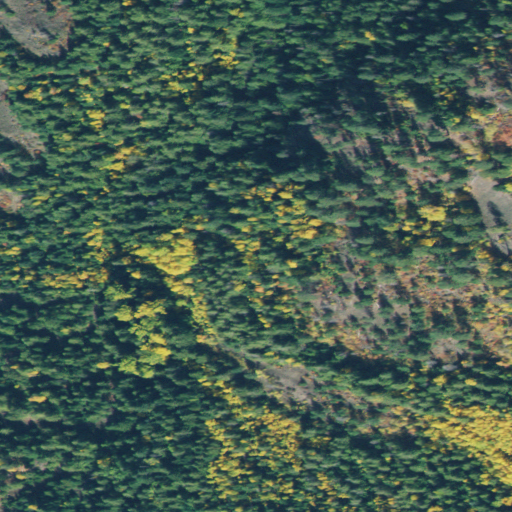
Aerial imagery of valley in Idaho named Becker Draw containing evergreen forest and shrub